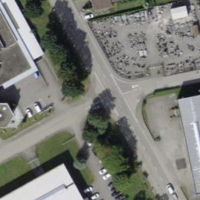
EUNIS habitat code: 54
Species observed at this site:
Phytolacca americana